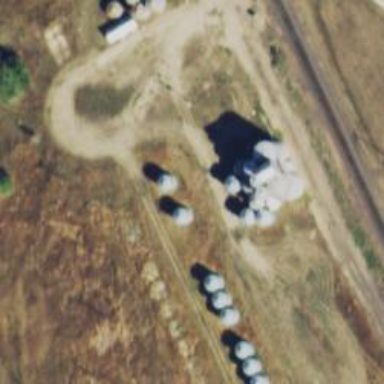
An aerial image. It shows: Silo.